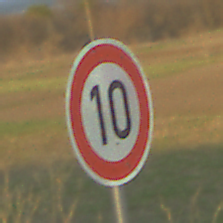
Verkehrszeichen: Geschwindigkeit10
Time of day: SunriseSunset
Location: Outdoor (Nature)
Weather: PartlyCloudy
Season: NotSpecified
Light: Natural